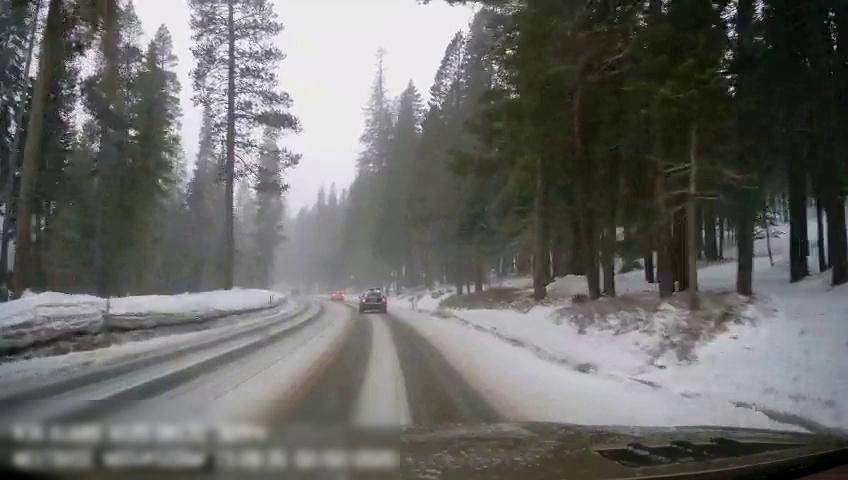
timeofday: Day
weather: Snowy
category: Drivable Space
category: Vehicles | Car
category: Vehicles | SUV